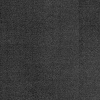
Atmospheric dust classification: dusty